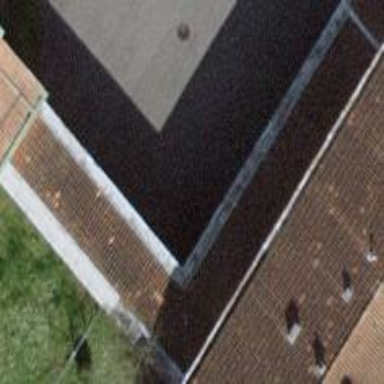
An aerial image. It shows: View of roof of building.